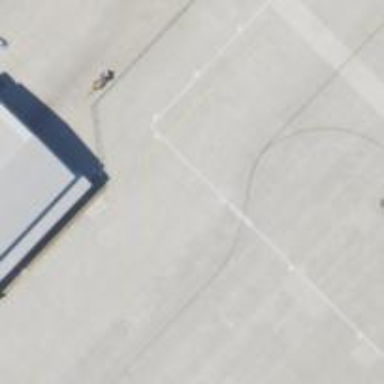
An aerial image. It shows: View of taxiway at the airport.